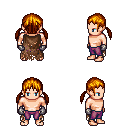
a pixel art fantasy rpg character, male body template, human, light skin, brown tattered cape, magenta pants, dark blonde twin-tailed hairstyle, metal gloves, four views (front, back, left, right), 2x2 character sprite sheet, small pixel art, hard edges, no anti-aliasing